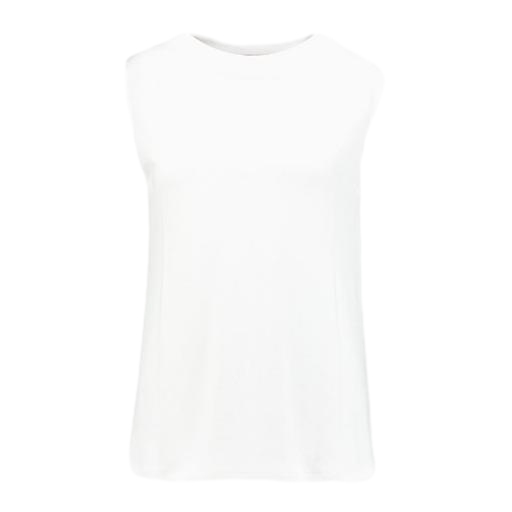
white sleeveless pleat back top, white open-back jersey top, white curved hem tank top, white background